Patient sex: M
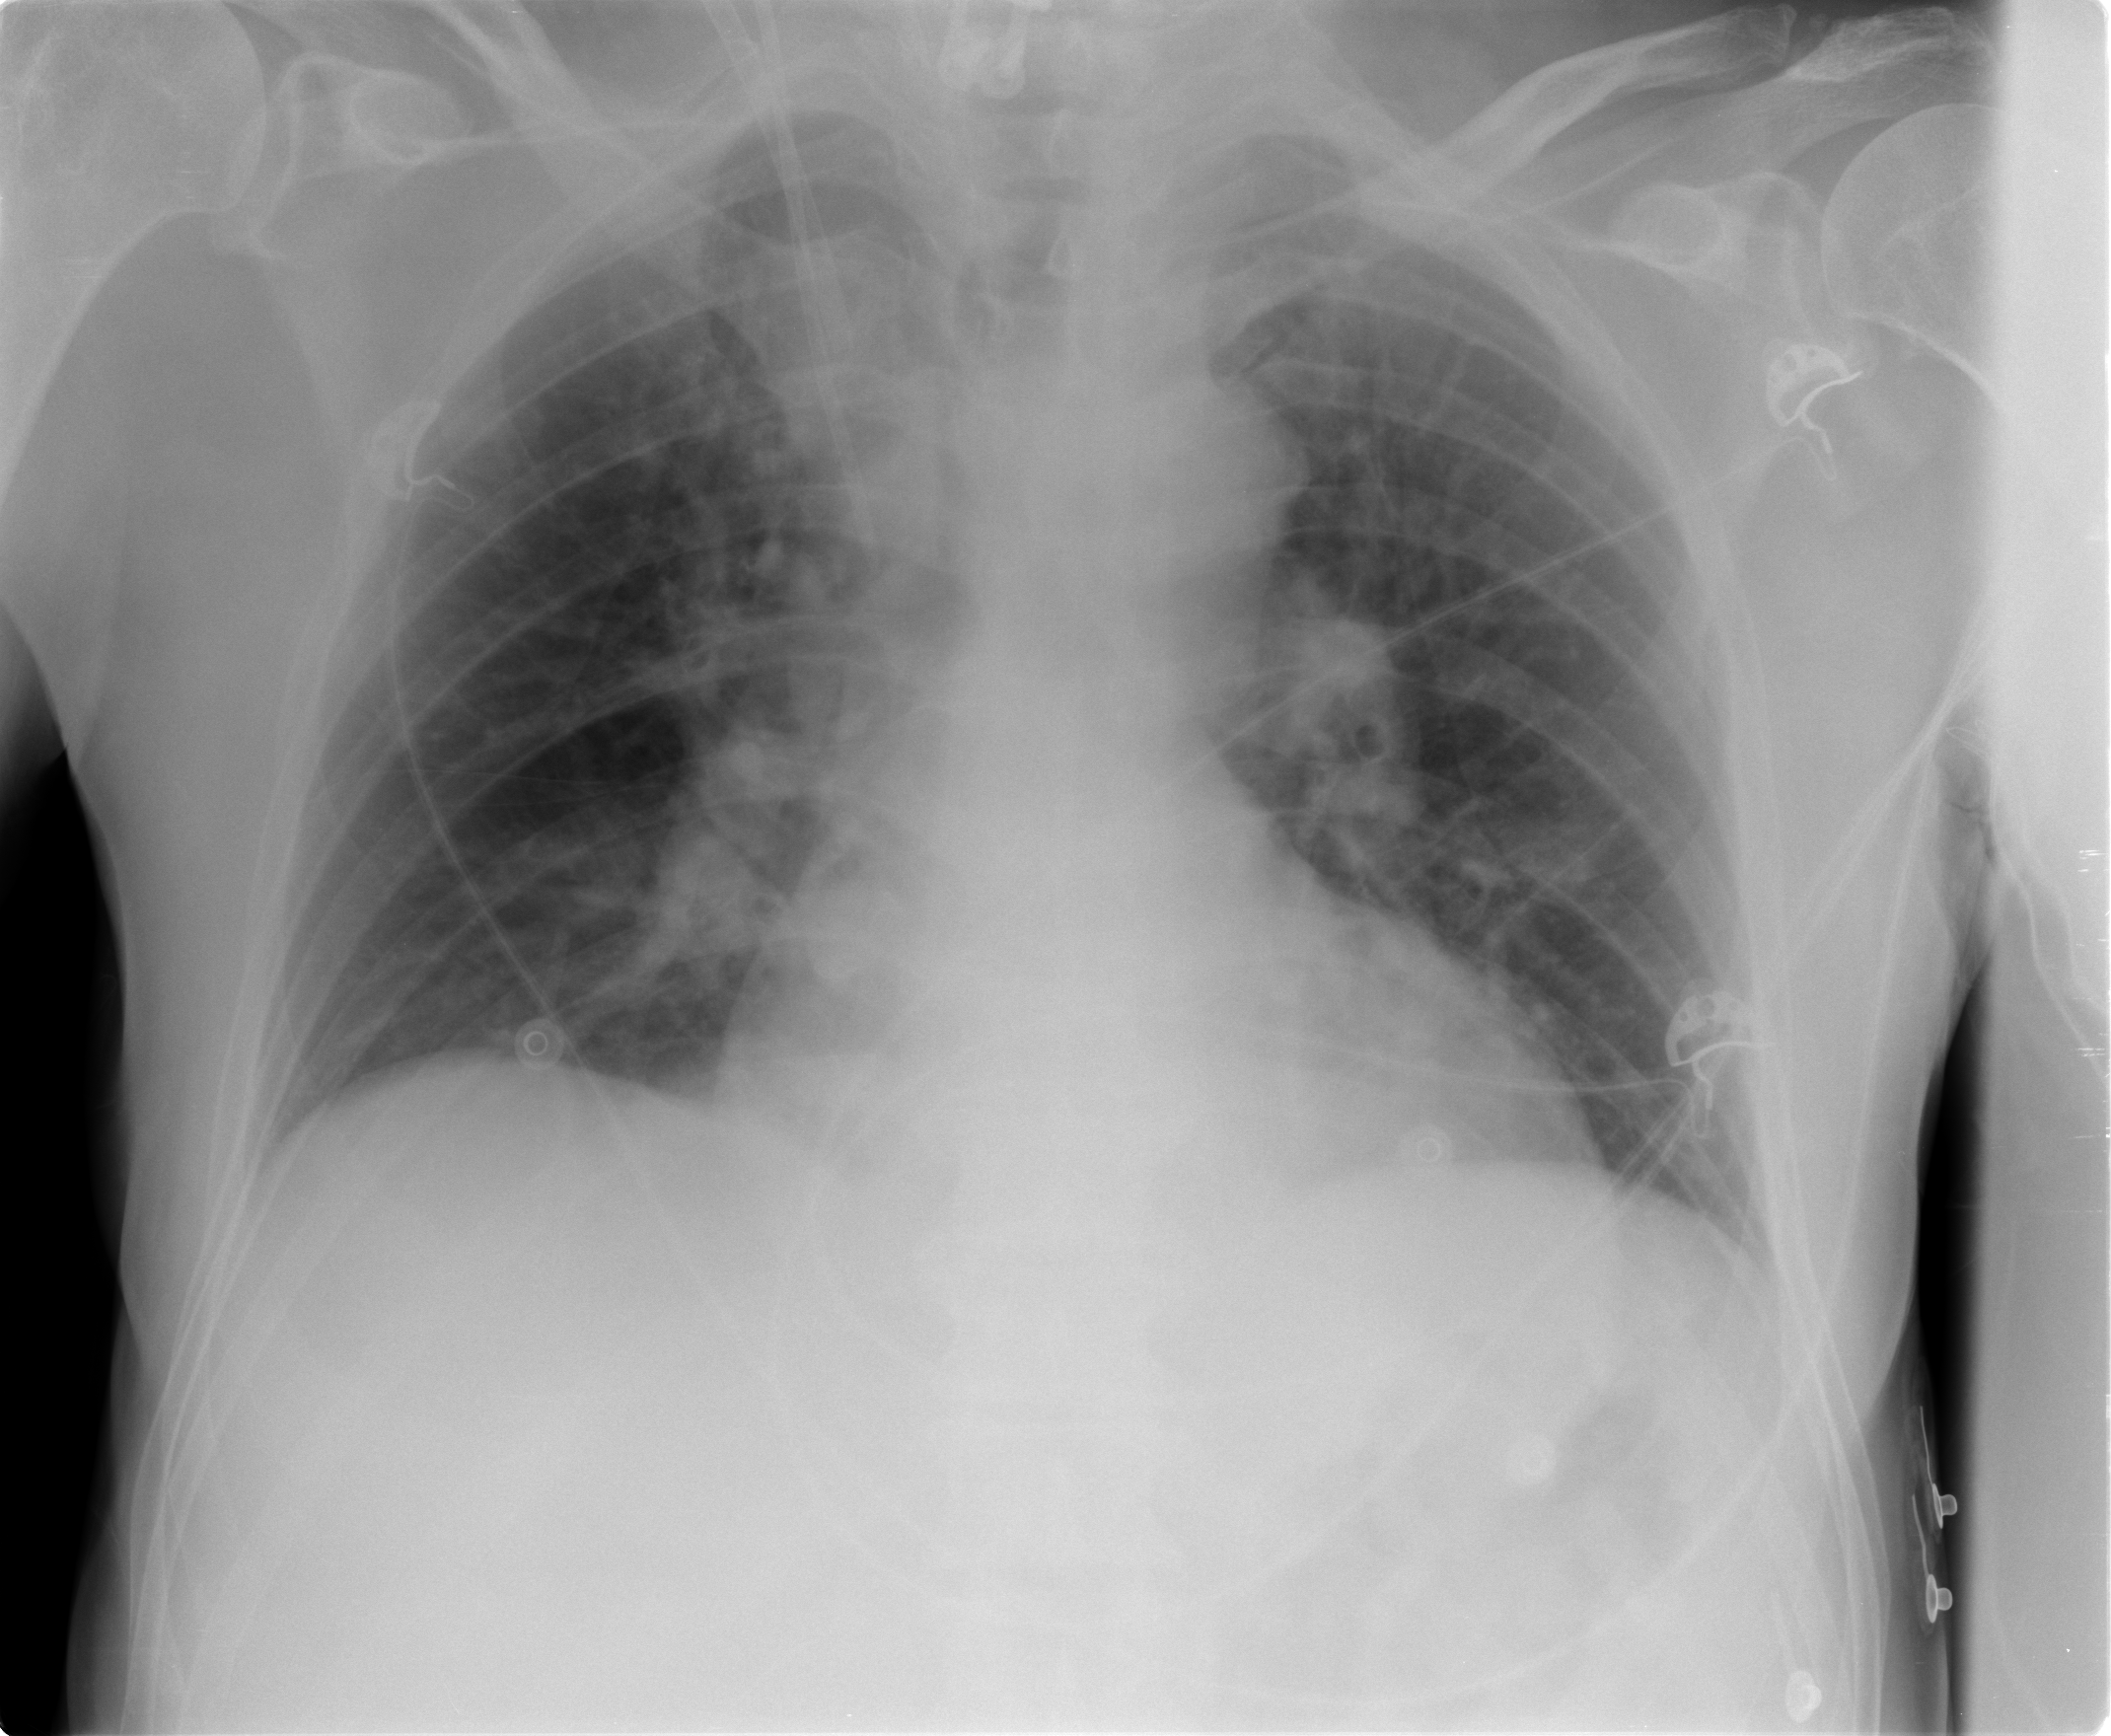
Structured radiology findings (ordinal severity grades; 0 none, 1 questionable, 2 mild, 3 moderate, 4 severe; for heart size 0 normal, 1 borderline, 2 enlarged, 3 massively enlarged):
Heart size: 0
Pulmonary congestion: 2
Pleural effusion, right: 0
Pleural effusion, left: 0
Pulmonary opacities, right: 0
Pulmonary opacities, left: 0
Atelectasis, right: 0
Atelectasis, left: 0